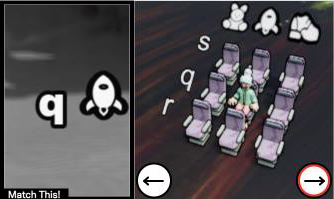
Task: seats
Answer: yes